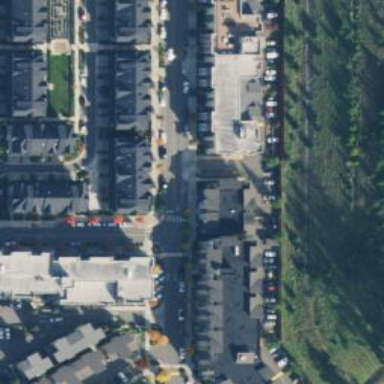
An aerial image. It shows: Living street.